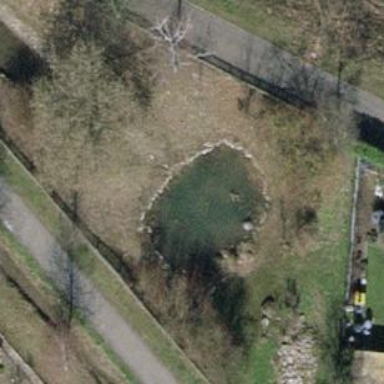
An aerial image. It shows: Serene pond surrounded by nature.